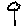
Label: flower